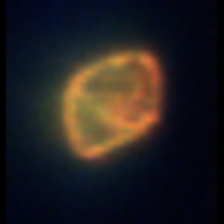
Taxon: Heterocapsa
Group: Dinoflagellates